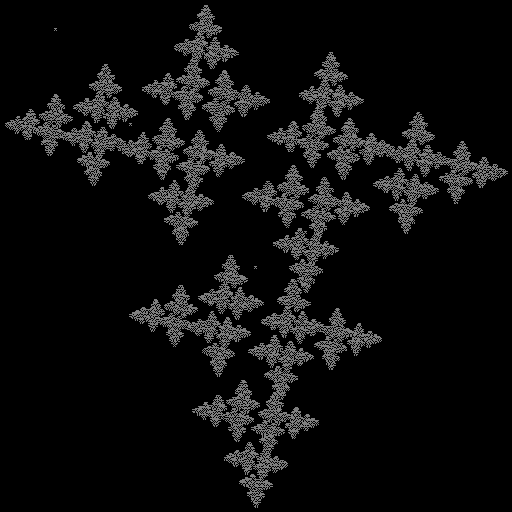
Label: crystal